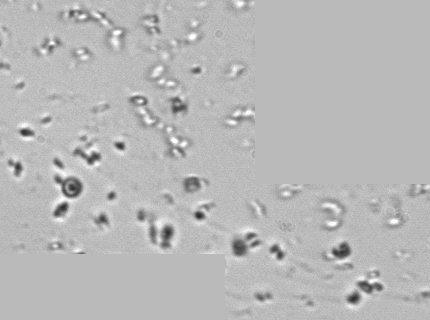
Label: Phaeocystis